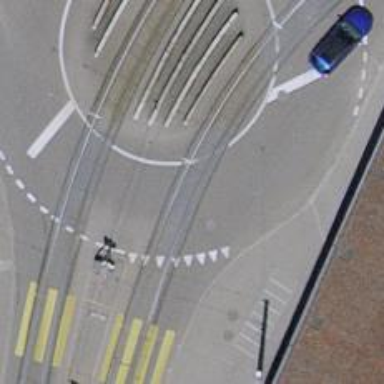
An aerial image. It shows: Tram level crossing on the railway.